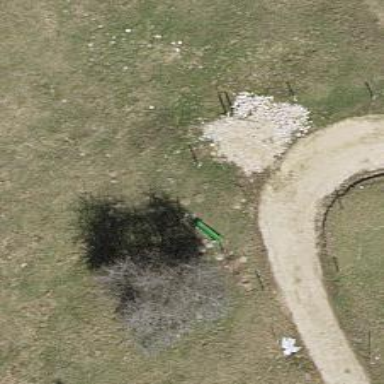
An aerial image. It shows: Bench for seating.